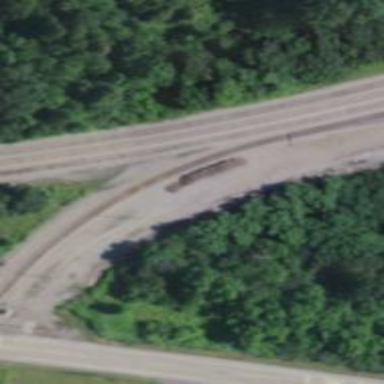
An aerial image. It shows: Railway track.